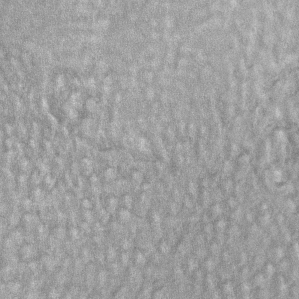
Label: frost